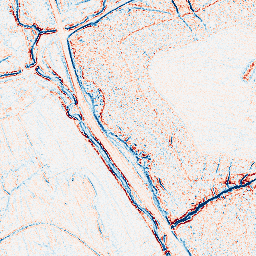
Category: edge_preserving
Decomposition family: bilateral
Decomposition parameters: d: 5
sigma_color: 150
sigma_space: 75
Upsampling method: bicubic
Upsampling parameters: scale: 2
Upsampling scale: 2